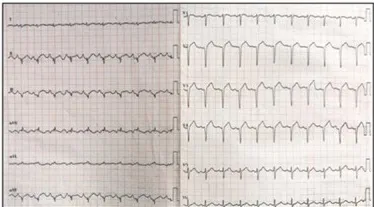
(A) Initial ECG at the emergency room showed poor R wave progression on precordial lead and QS wave on anterior and inferior leads.
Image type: electrography (ekg)